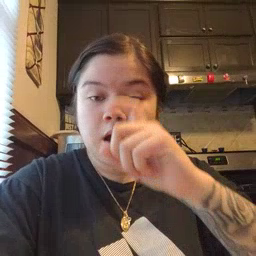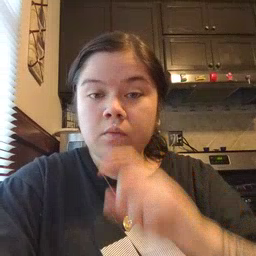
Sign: doll